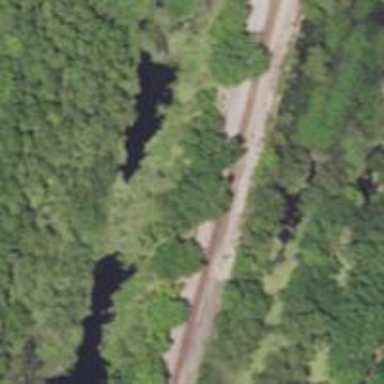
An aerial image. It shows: Railway spur junction.